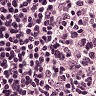
Metastatic tissue present: no